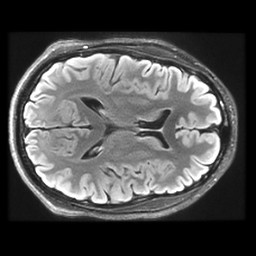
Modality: FLAIR
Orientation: axial
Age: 26
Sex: male
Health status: healthy
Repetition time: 12 s
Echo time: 0.09782 s